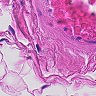
Metastatic tissue present: no